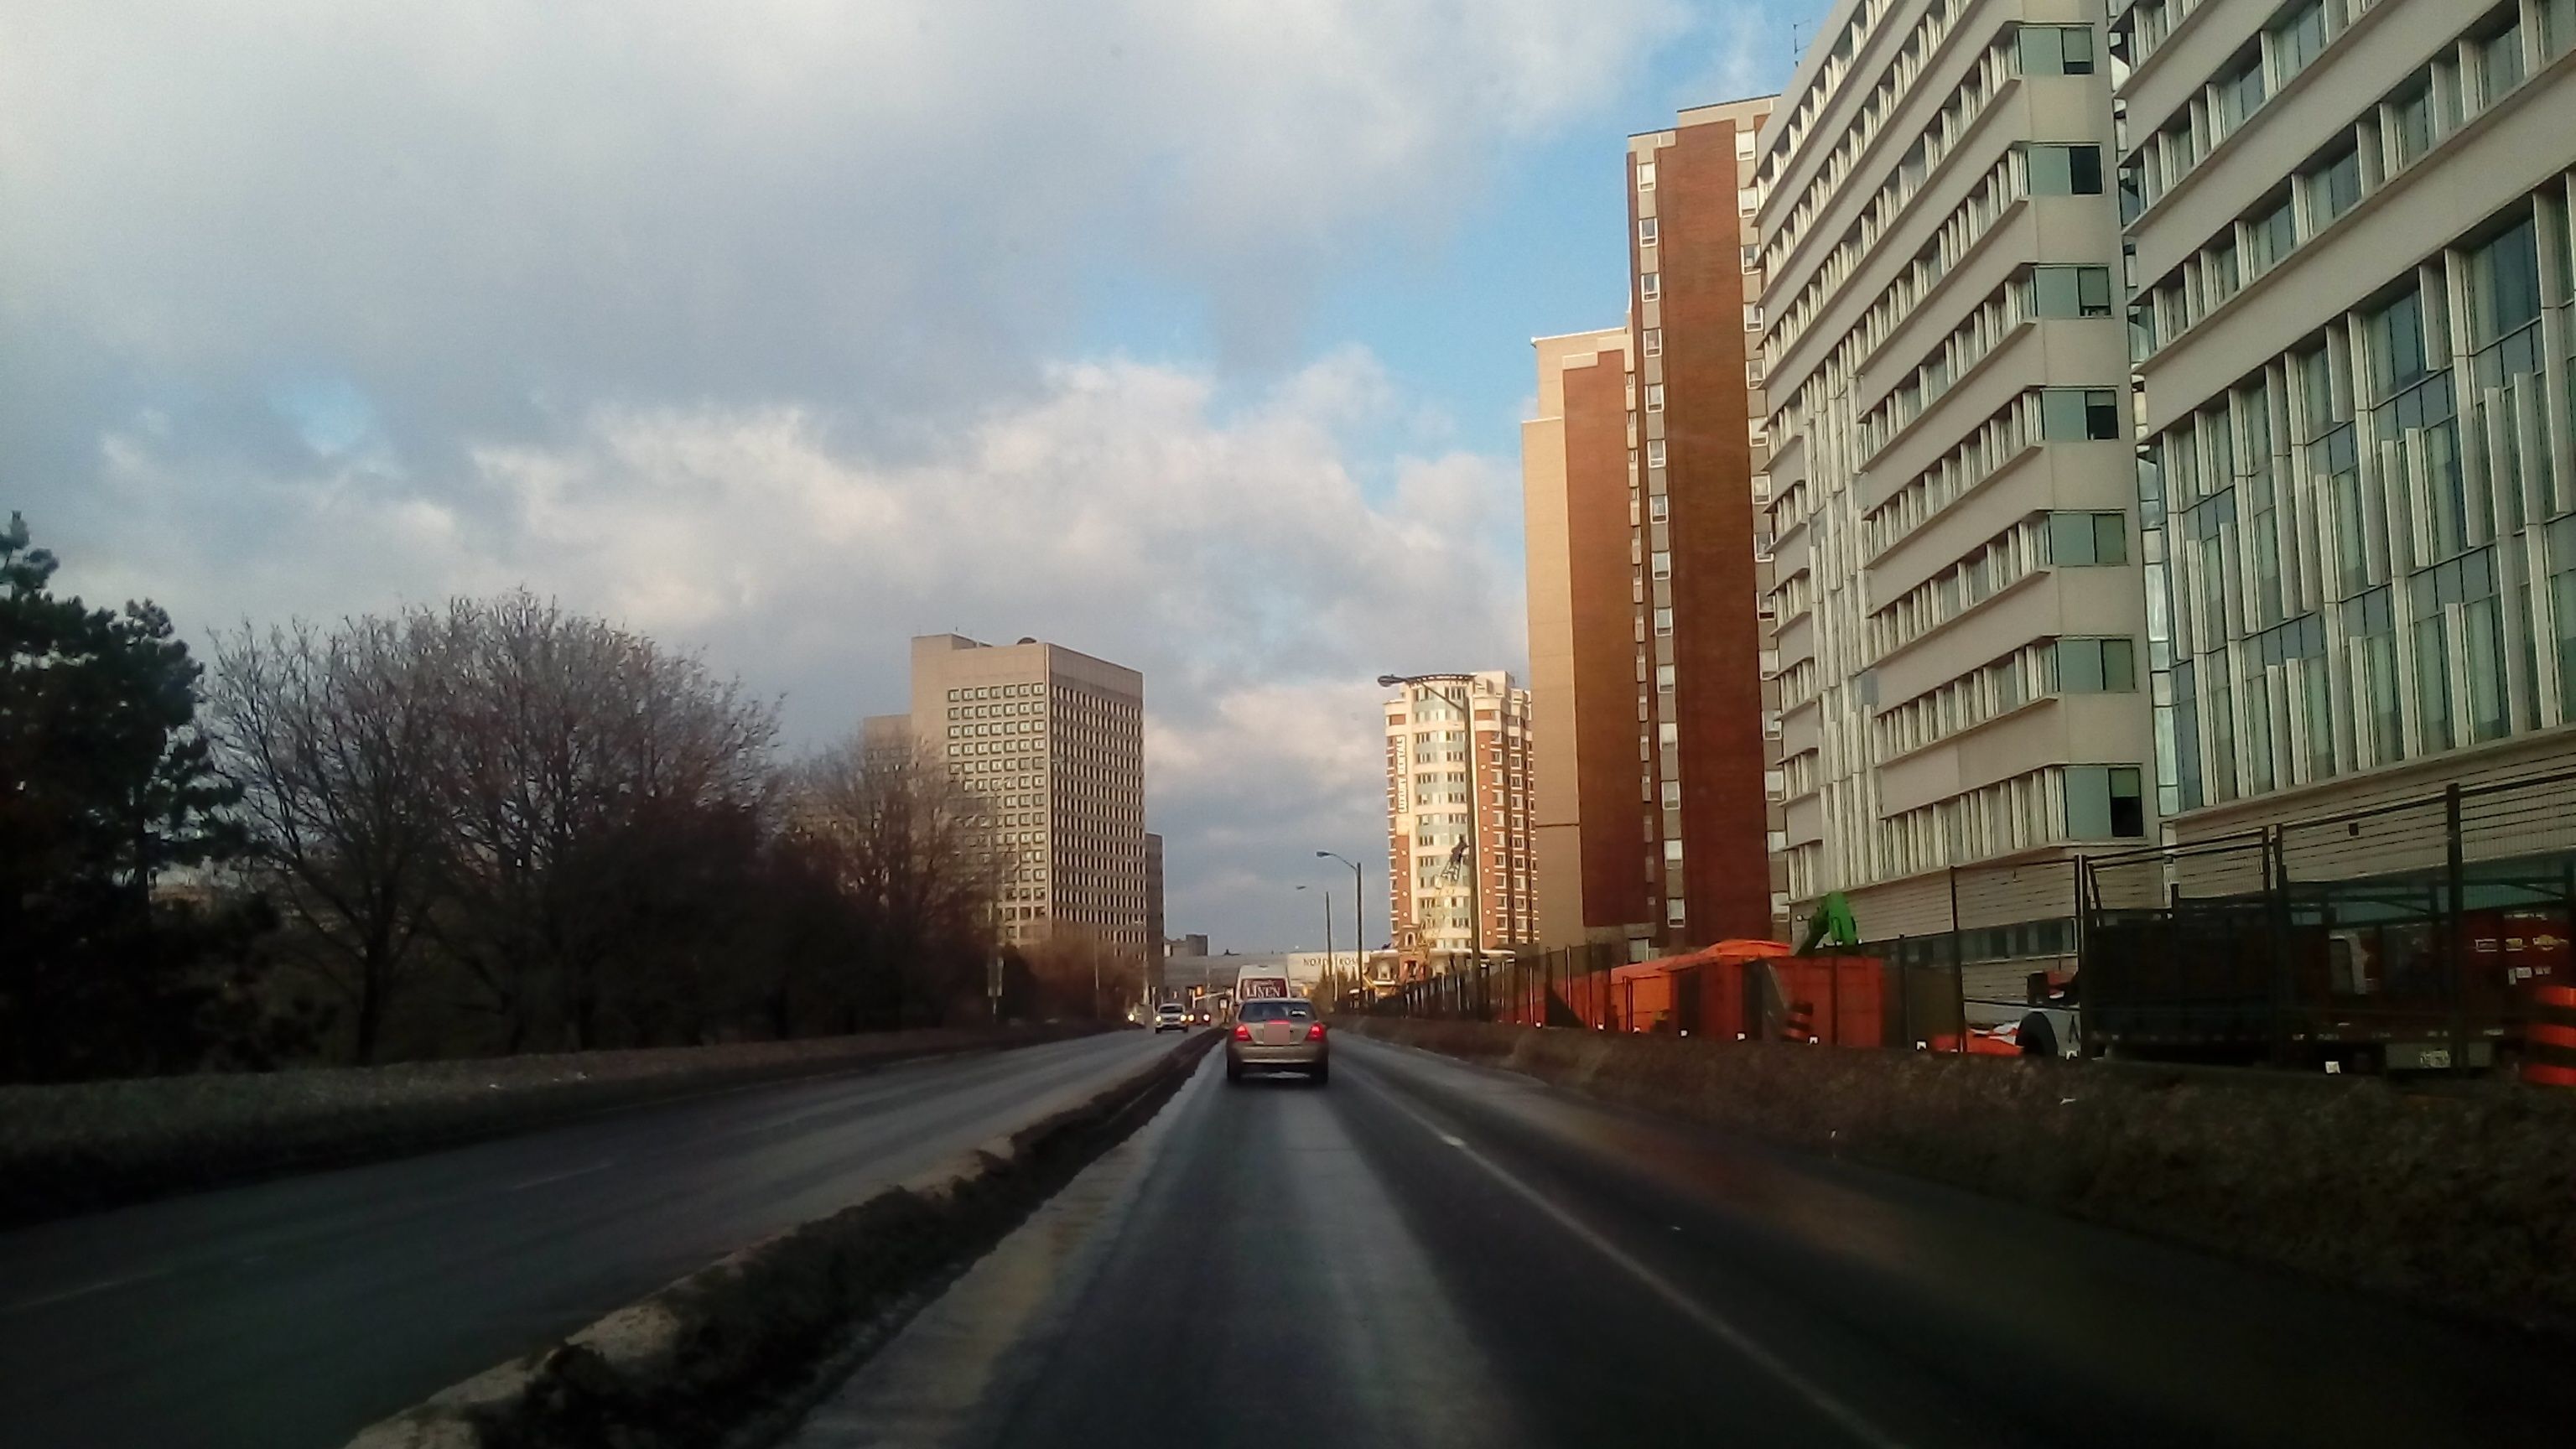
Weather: clear
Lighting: day
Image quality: good
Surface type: driving surface
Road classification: primary, motorway_link
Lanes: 2
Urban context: urban centre
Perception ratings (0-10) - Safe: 2.71, Lively: 4.04, Beautiful: 5.3, Boring: 2.04, Depressing: 3.02, Wealthy: 8.53